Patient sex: M
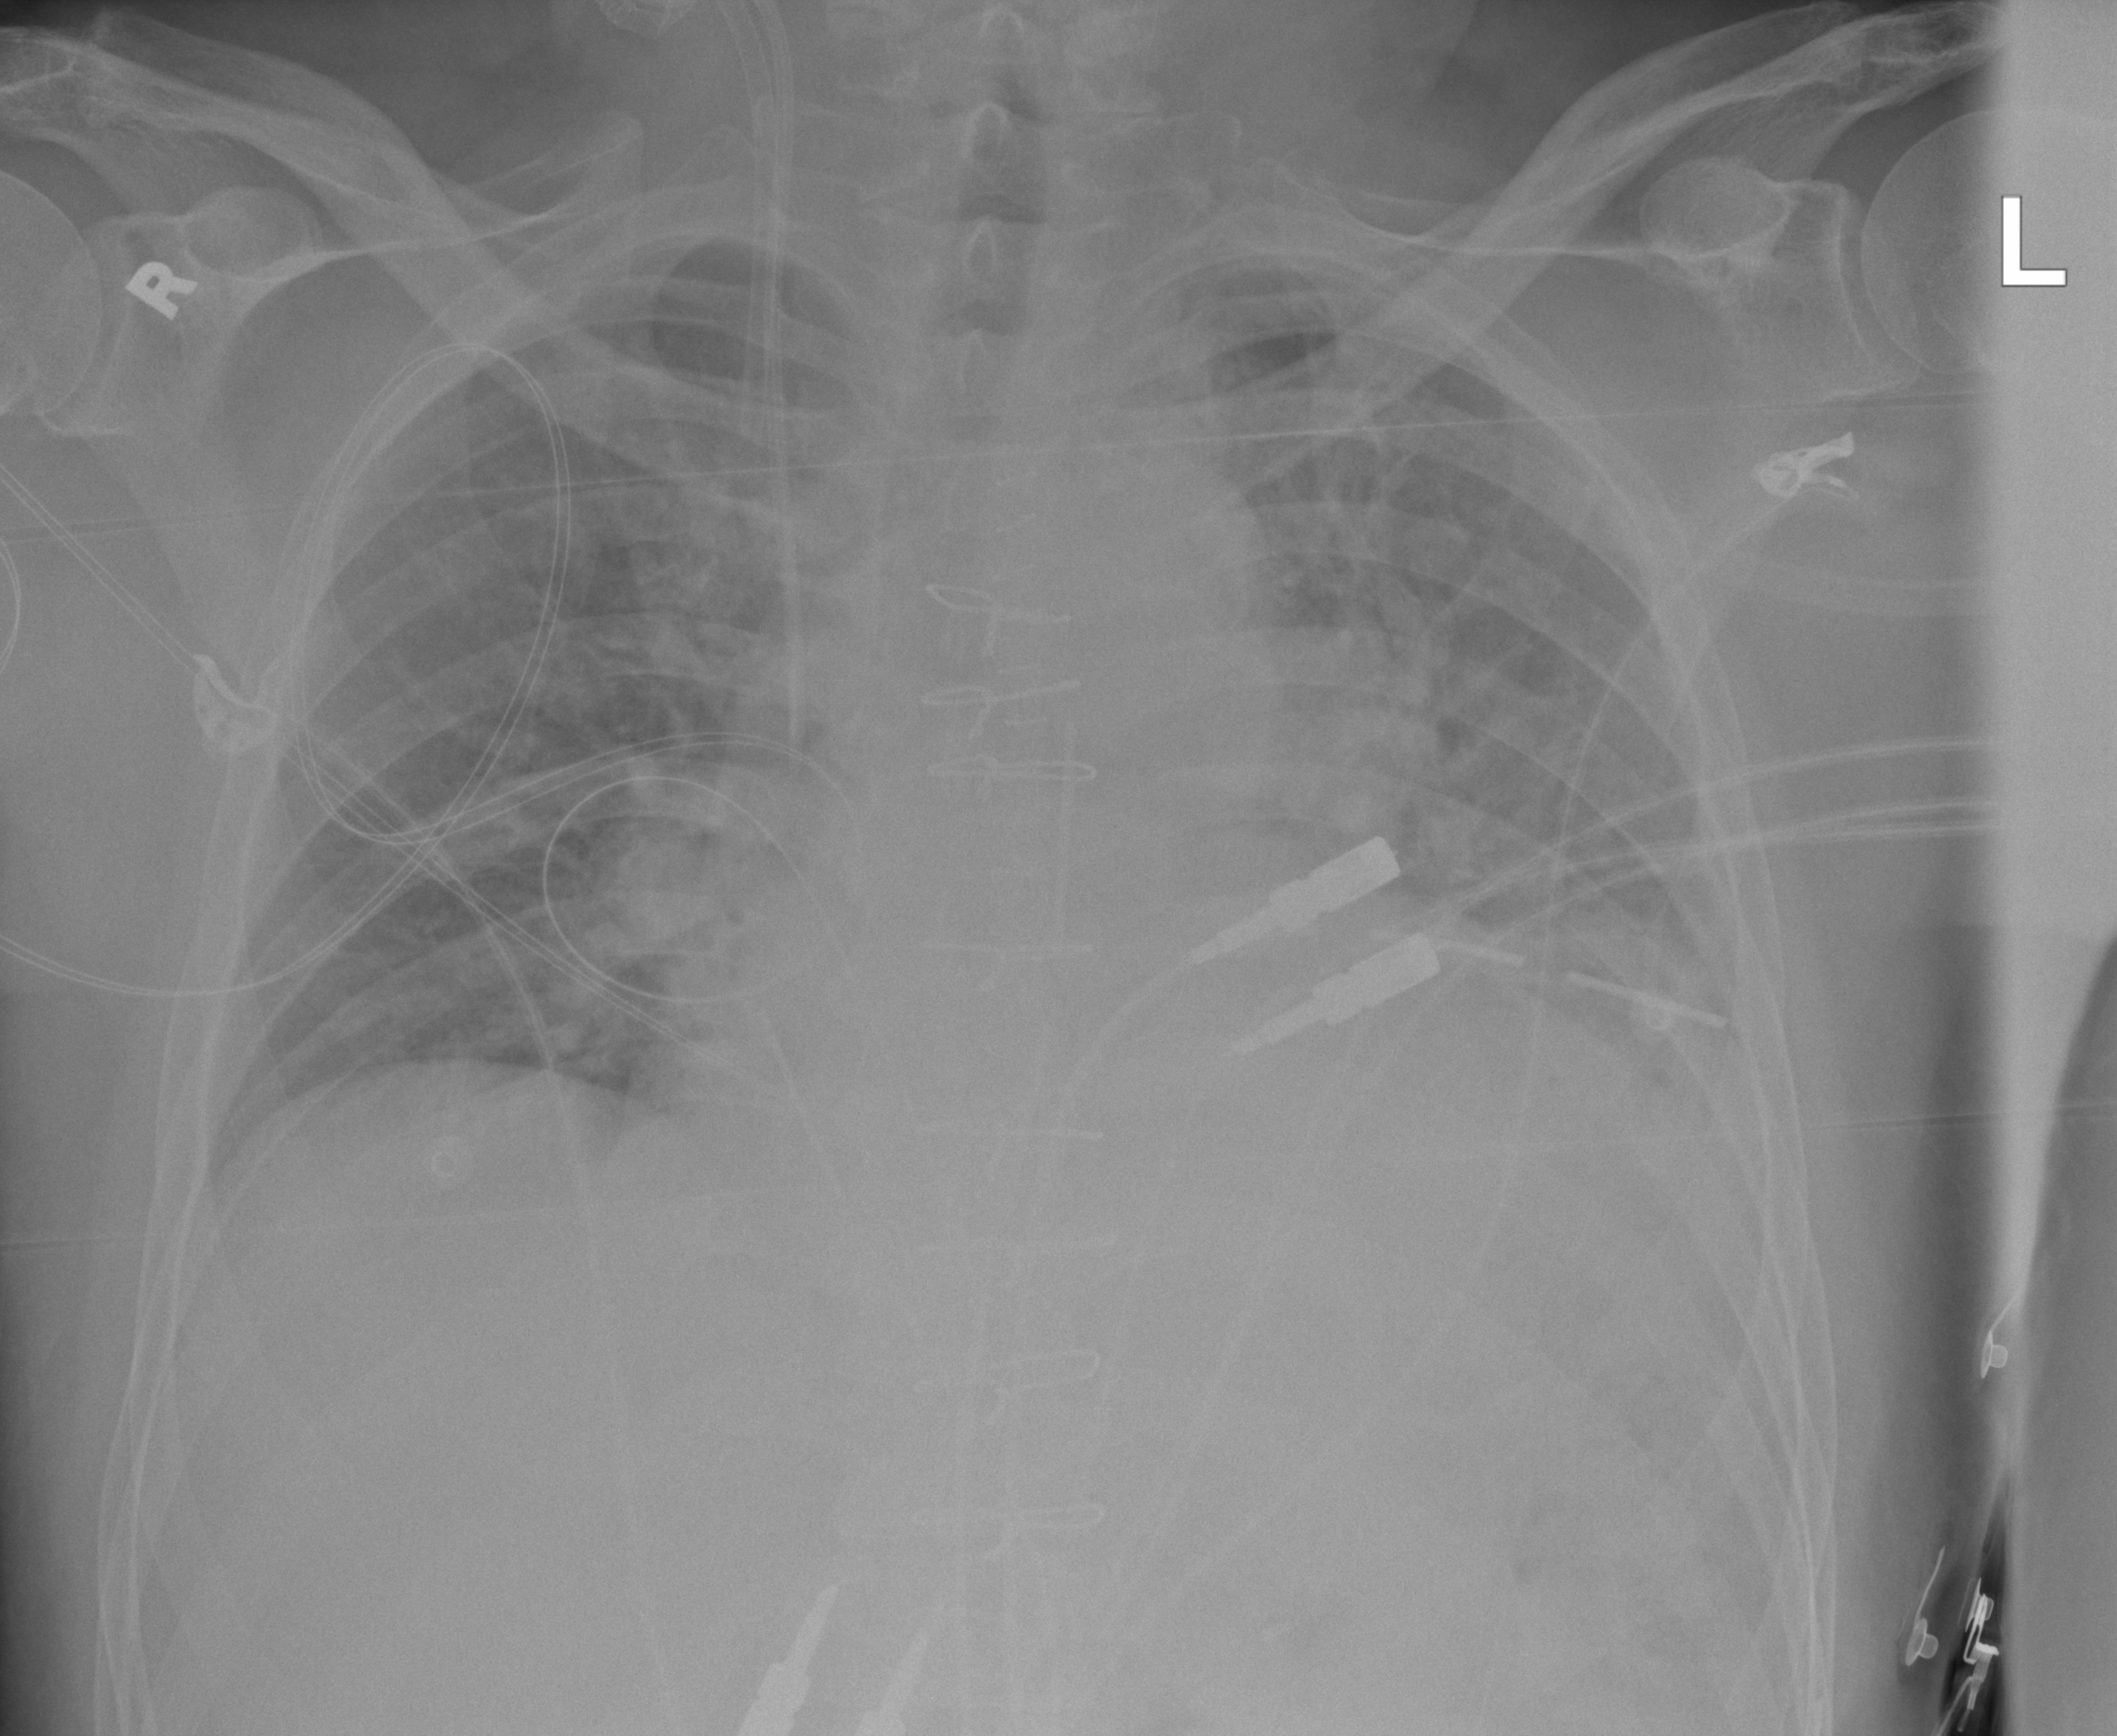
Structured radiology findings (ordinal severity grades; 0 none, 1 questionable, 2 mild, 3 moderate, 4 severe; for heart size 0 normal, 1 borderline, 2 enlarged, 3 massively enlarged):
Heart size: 2
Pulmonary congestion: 2
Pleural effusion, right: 1
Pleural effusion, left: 2
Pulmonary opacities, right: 2
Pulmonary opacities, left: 2
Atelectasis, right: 1
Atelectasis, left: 2